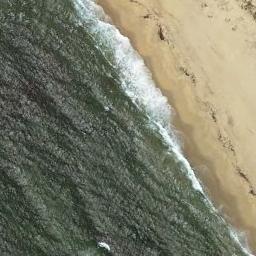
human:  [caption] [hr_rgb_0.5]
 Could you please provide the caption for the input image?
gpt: The beach with khaki sand and the color of the seawater is dark green .

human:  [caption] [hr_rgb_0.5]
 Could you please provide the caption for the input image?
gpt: There are white waves near the seaboard .

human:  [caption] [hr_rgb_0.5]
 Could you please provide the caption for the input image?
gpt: The green sea and the streaked sand .

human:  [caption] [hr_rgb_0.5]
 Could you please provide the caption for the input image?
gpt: Huge waves beat the yellow beach .

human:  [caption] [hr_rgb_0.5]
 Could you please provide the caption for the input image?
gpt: There are many impact marks on the beach .